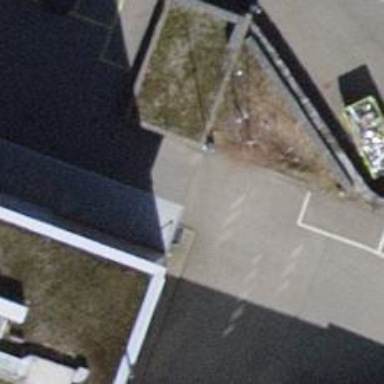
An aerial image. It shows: Lift gate barrier.